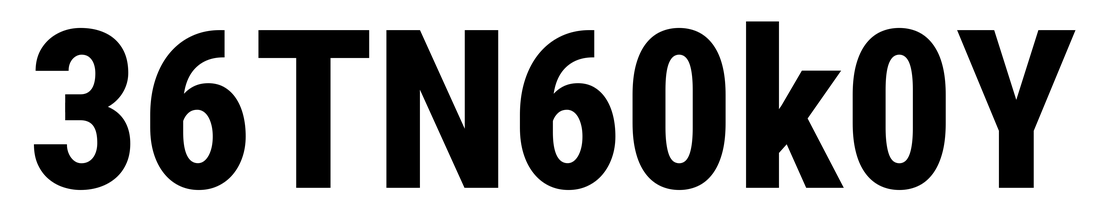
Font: Roboto_Condensed_ExtraBold